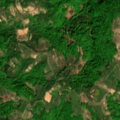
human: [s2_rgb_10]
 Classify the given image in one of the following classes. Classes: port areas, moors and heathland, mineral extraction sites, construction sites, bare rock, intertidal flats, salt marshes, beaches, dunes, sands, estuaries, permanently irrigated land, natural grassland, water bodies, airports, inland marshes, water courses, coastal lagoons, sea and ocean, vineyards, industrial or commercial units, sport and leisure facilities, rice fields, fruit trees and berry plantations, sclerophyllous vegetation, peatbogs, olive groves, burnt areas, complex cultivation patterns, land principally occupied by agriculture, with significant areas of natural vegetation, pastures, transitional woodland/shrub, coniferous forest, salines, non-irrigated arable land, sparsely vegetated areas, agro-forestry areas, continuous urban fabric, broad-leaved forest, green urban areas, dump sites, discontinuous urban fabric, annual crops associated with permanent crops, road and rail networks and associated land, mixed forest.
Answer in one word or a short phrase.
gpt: land principally occupied by agriculture, with significant areas of natural vegetation, broad-leaved forest, transitional woodland/shrub